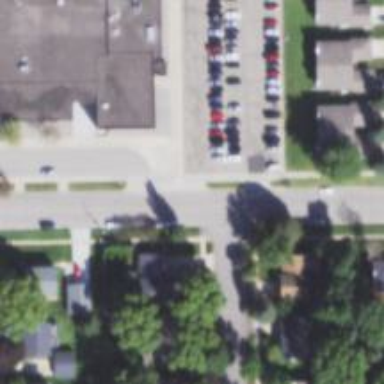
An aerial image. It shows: Asphalt service road designated for school use.